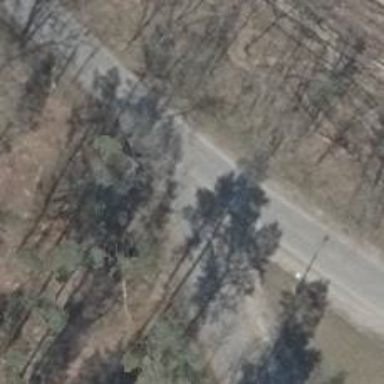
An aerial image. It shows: Service road with compacted surface.